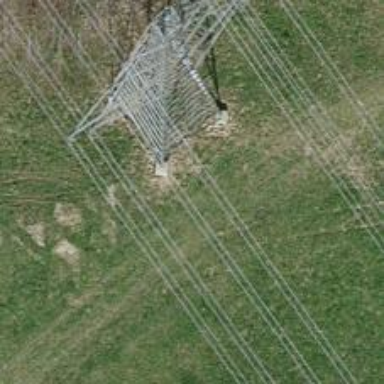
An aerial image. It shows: Power line with eight cables.